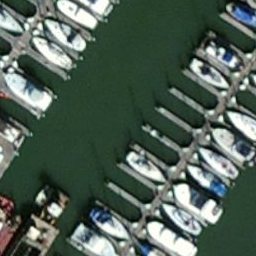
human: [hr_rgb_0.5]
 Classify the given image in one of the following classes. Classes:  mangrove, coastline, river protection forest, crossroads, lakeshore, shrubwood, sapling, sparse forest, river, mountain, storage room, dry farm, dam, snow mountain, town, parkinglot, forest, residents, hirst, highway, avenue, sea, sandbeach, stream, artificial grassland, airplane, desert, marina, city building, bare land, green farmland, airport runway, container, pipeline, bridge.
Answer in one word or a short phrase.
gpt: marina